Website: bh-photo
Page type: cross-sells
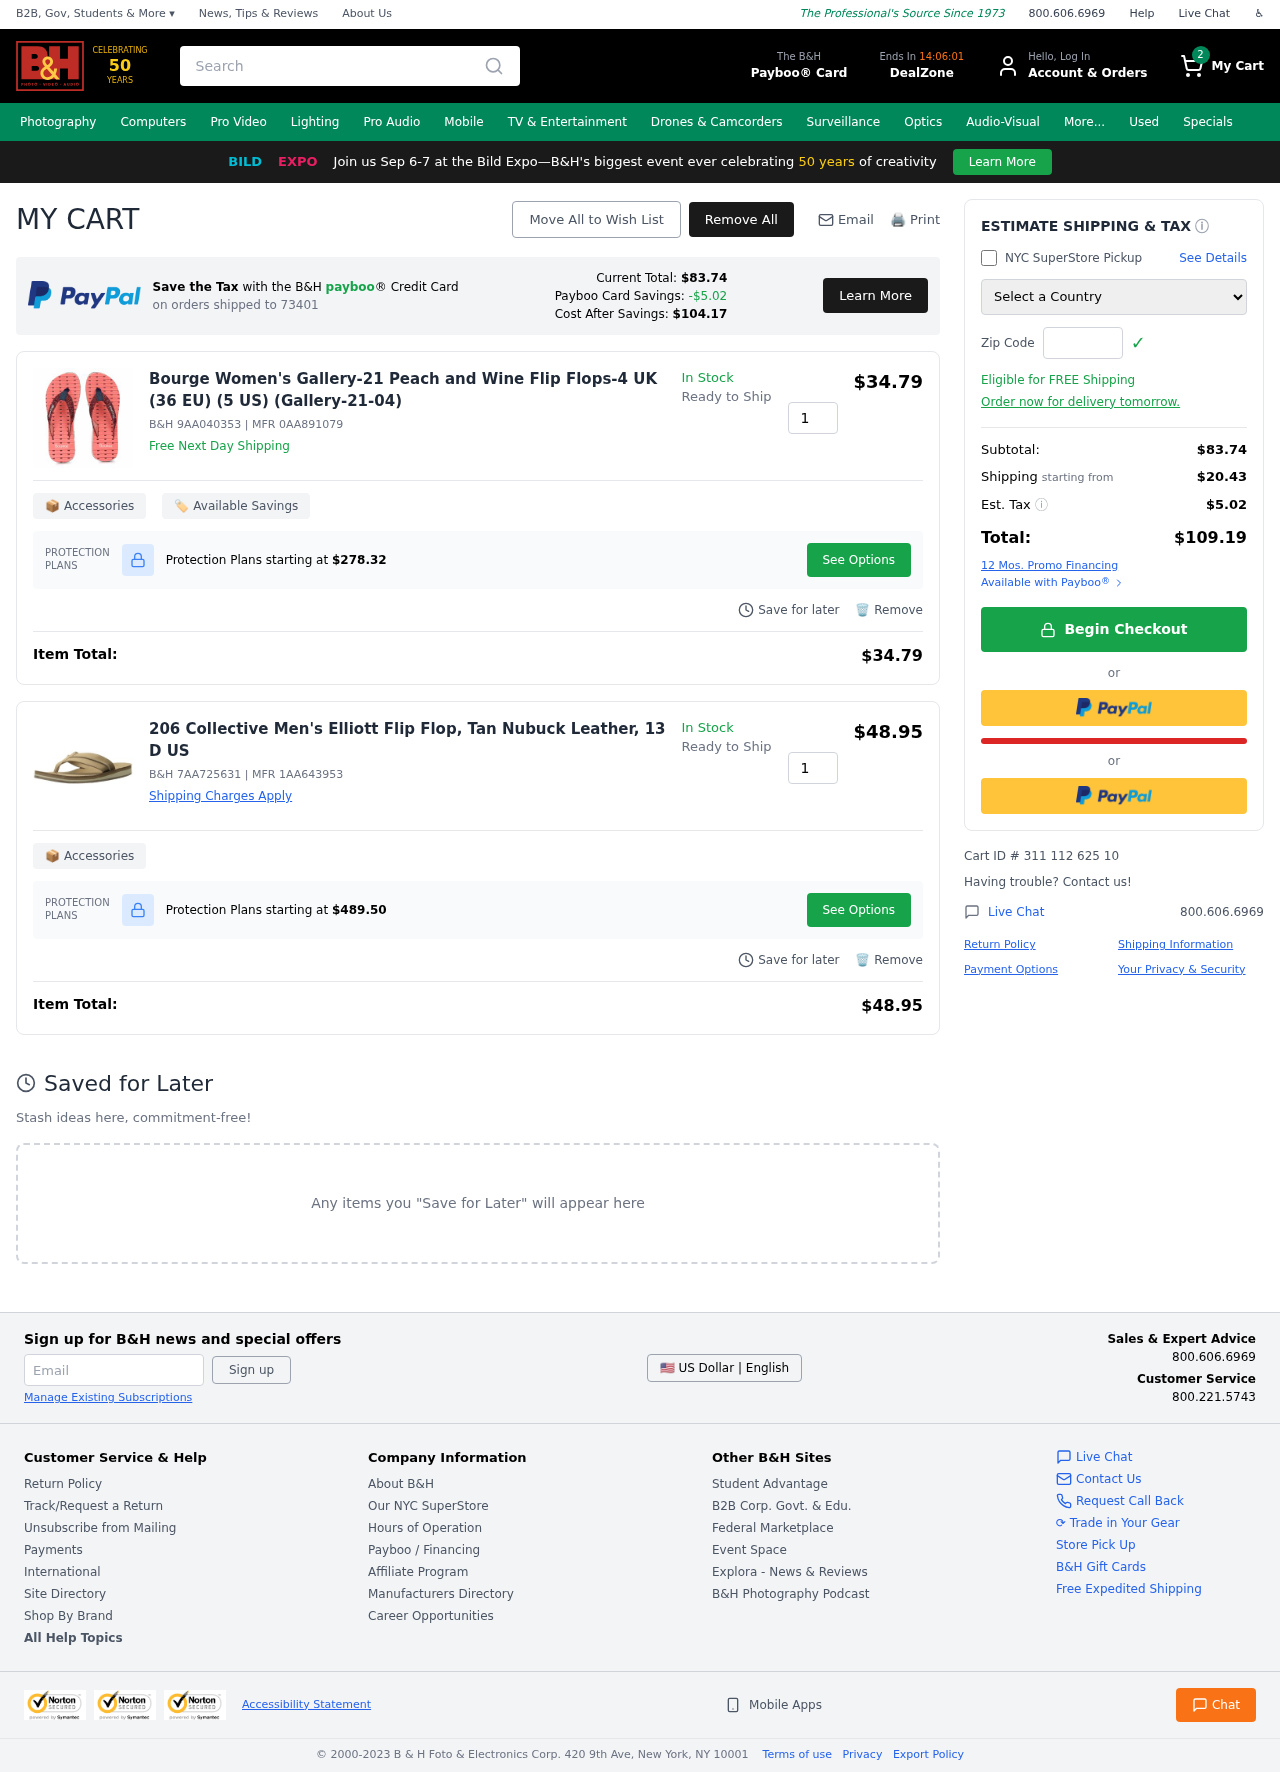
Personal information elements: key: PII_COUNTRY
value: United States
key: PII_POSTCODE
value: on orders shipped to 73401
Product elements: key: PRODUCT1_NAME
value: Bourge Women's Gallery-21 Peach and Wine Flip Flops-4 UK (36 EU) (5 US) (Gallery-21-04)
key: PRODUCT1_PRICE
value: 34.79
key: PRODUCT1_QUANTITY
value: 1
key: PRODUCT2_NAME
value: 206 Collective Men's Elliott Flip Flop, Tan Nubuck Leather, 13 D US
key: PRODUCT2_PRICE
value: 48.95
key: PRODUCT2_QUANTITY
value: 1
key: PRODUCT1_SKU
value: B&H 9AA040353
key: PRODUCT1_MFR
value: MFR 0AA891079
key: PRODUCT1_PROTECTION_PRICE
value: $278.32
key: PRODUCT1_ITEM_TOTAL
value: $34.79
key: PRODUCT2_SKU
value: B&H 7AA725631
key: PRODUCT2_MFR
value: MFR 1AA643953
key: PRODUCT2_PROTECTION_PRICE
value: $489.50
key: PRODUCT2_ITEM_TOTAL
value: $48.95
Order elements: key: ORDER_NUM_ITEMS
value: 2
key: PAYBOO_CURRENT_TOTAL
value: $83.74
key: ORDER_SUBTOTAL
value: $83.74
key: ORDER_SHIPPING_COST
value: $20.43
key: ORDER_TAX
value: $5.02
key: ORDER_TOTAL
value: $109.19
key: ORDER_ID
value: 311 112 625 10
Search elements: key: HEADER_SEARCH
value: Search
Other elements: key: PAYBOO_SAVINGS
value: -$5.02
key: PAYBOO_COST_AFTER_SAVINGS
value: $104.17